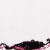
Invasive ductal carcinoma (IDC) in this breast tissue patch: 0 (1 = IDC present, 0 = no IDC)